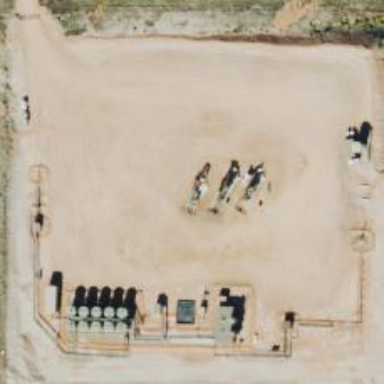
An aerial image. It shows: Petroleum well.